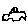
Label: car